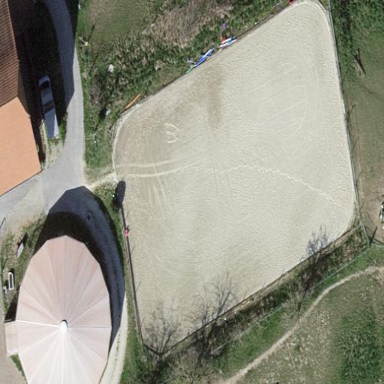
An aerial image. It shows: Equestrian pitch for leisure land sports.